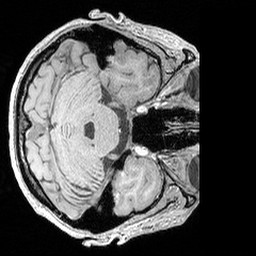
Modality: MP2RAGE
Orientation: axial
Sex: male
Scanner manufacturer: siemens
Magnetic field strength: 3 T
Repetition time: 5 s
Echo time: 0.00292 s